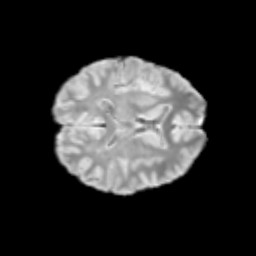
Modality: T2w
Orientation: axial
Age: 11
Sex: female
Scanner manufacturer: siemens
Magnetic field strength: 3 T
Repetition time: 3.8 s
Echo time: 0.07 s